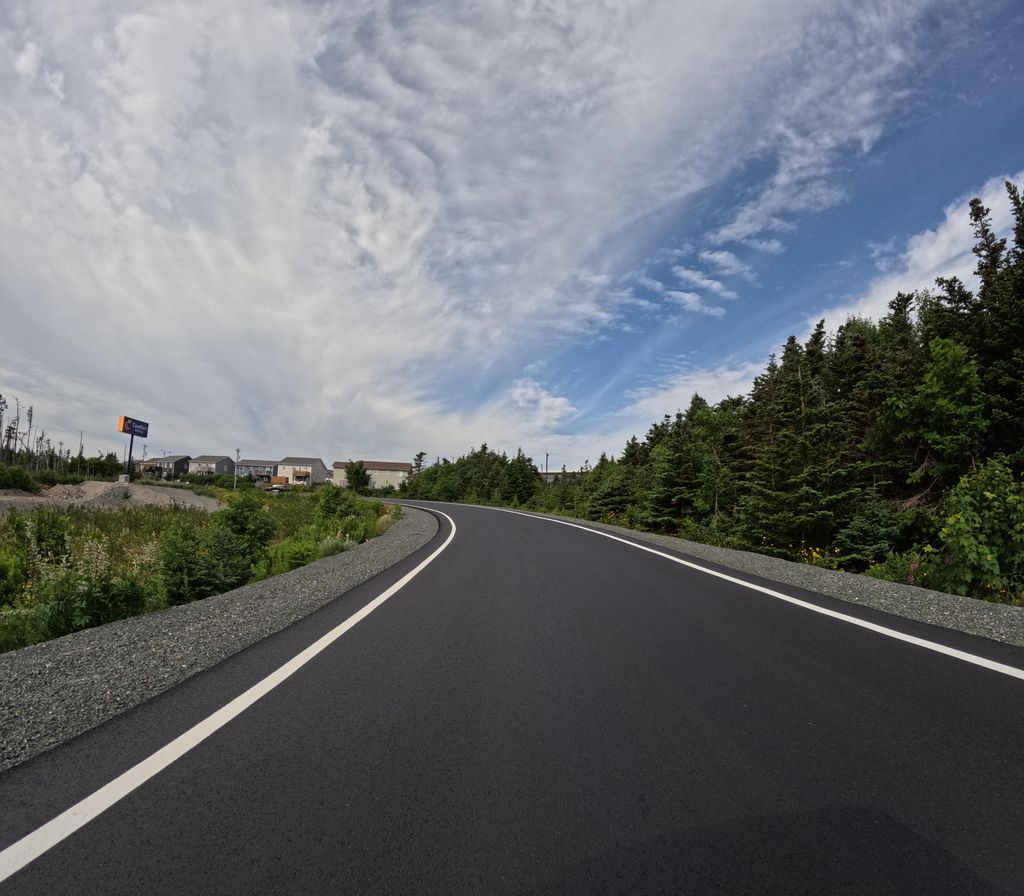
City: st_johns